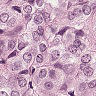
Metastatic tissue present: yes